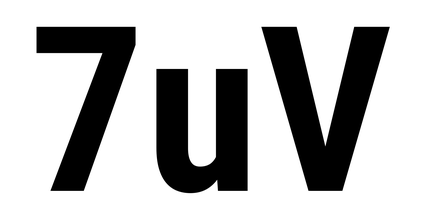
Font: Roboto_Condensed_Bold